Question: I'm wondering if it's possible to archive the following effect with CSS

I found these articles that kind of help but the problem is that in my case the tab sides are diagonal not straight vertical lines:
<URL>
<URL>
Is it possible to do?
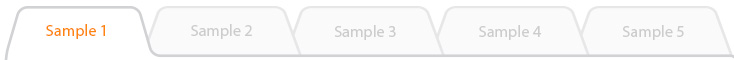
Answer: Here's a proof of concept example with pure CSS. It uses pseudo-elements and 'rotate'. It's pretty close to your source image and could get closer with some work.

: <URL>
:
'''
/* Reset ul styles */
body { font-family: sans-serif; }
ul {
list-style: none;
margin: 0;
padding: 0;
}
ul {
padding-left: 20px;
z-index: 5;
}
ul li {
color: grey;
background: #fefefe;
padding: 14px 24px 10px;
margin: 0px -6px 0 10px;
position: relative;
float: left;
text-align: center;
z-index: 1;
}
ul li::before {
content: '';
display: block;
position: absolute;
top: 0; left: 0;
width: 70%;
height: 100%;
border-style: solid;
border-color: #eee;
border-width: 2px 0 2px 2px;
border-radius: 8px 0 0 0;
-webkit-transform: skewX(-20deg);
-moz-transform: skewX(-20deg);
-o-transform: skewX(-20deg);
transform: skewX(-20deg);
background-color: inherit;
z-index: -1;
}
ul li::after {
content: '';
display: block;
position: absolute;
top: 0; right: 0;
width: 70%;
height: 100%;
border-style: solid;
border-color: #eee;
border-width: 2px 2px 2px 0;
border-radius: 0 8px 0 0;
-webkit-transform: skewX(20deg);
-moz-transform: skewX(20deg);
-o-transform: skewX(20deg);
transform: skewX(20deg);
background-color: inherit;
z-index: -1;
}
ul li.active {
color: orange;
z-index: 10;
}
ul li.active::before,
ul li.active::after {
background-color: #fff;
border-bottom-color: #fff;
}
ul li:not([class='active']):hover::before,
ul li:not([class='active']):hover::after {
background-color: #efefef;
}
'''
'''
<ul>
<li>Sample 1</li>
<li class="active">Sample 2</li>
<li>Sample 3</li>
<li>Sample 4</li>
</ul>
'''